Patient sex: F
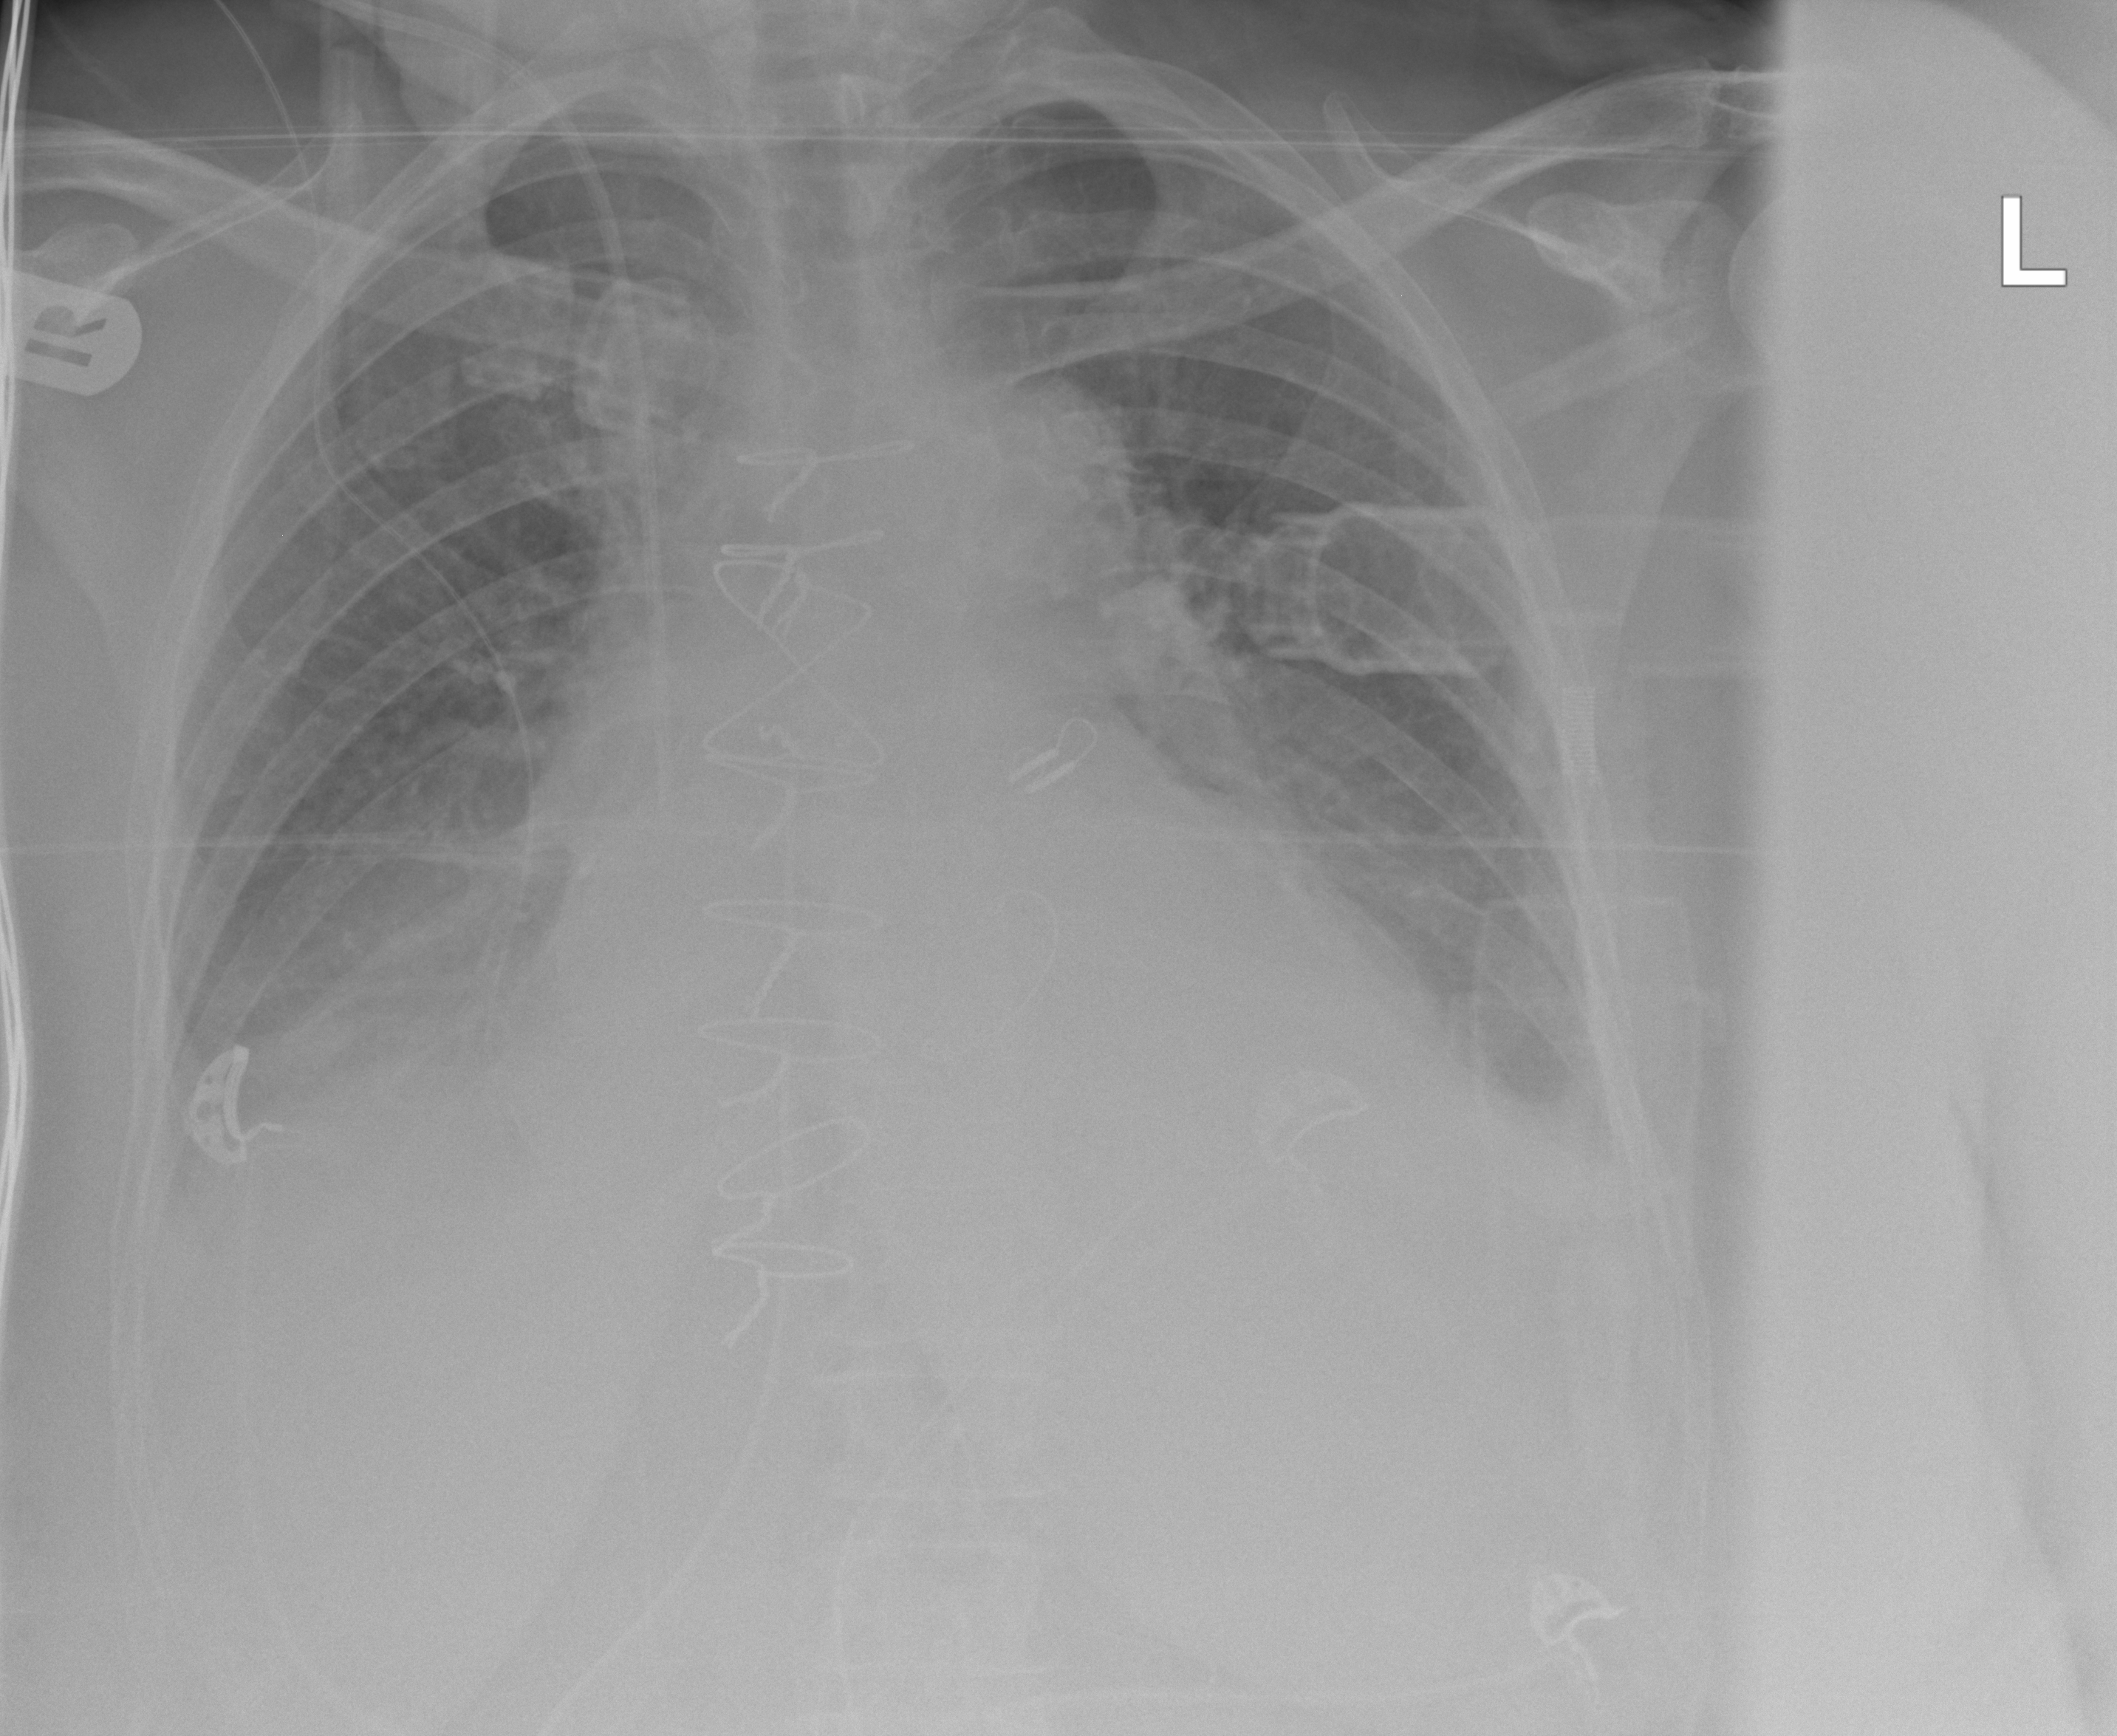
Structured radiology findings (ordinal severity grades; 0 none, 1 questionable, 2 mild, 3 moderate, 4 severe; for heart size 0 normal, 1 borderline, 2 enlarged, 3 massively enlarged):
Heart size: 2
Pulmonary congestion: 2
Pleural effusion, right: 3
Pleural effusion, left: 2
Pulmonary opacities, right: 0
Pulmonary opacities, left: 0
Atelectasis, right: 2
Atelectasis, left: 2